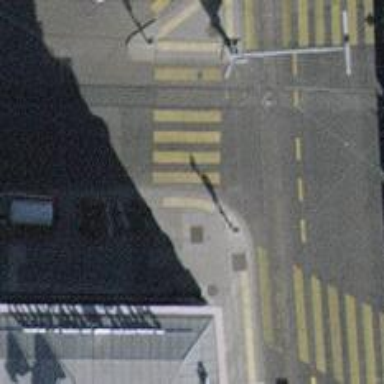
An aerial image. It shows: Road crossing with traffic signals.